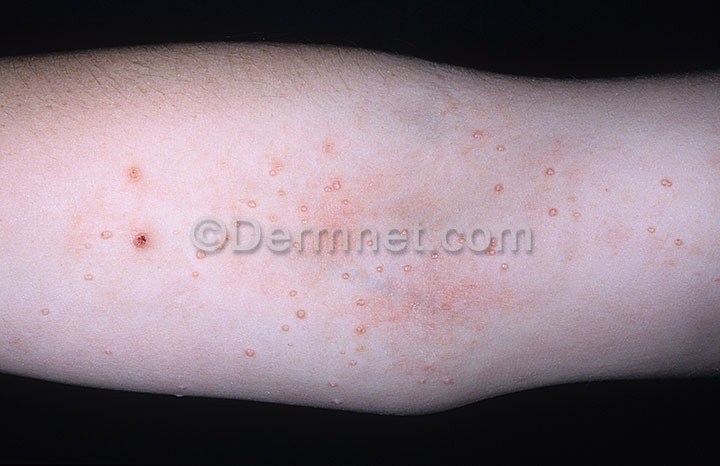
Disease: Herpes HPV and other STDs Photos